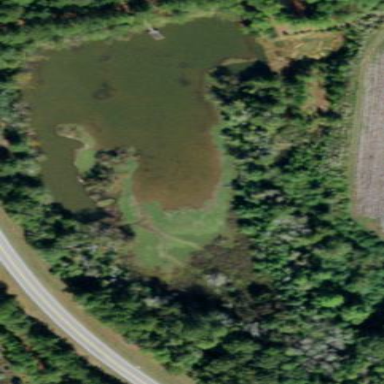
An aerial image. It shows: Pond surrounded by natural water.